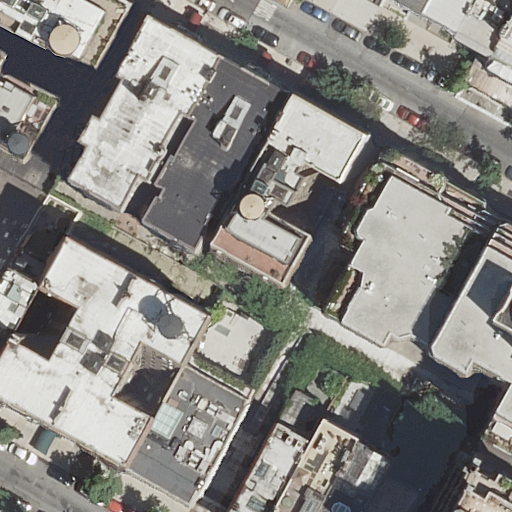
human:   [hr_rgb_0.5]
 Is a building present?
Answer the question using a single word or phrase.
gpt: yes

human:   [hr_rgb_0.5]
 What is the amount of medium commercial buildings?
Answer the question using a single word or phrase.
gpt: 0

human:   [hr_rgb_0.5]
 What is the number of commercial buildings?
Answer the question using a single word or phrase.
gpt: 0

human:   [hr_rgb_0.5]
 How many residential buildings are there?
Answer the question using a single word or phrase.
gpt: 20

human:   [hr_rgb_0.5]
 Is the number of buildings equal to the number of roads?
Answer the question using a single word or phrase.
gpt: no

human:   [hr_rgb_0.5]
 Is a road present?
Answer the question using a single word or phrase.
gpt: yes

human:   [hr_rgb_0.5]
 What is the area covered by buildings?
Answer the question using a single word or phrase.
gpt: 5496m2

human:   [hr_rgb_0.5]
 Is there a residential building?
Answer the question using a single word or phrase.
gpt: yes

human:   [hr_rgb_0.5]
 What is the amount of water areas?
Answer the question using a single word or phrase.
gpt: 0

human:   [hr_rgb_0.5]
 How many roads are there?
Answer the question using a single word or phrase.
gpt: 3

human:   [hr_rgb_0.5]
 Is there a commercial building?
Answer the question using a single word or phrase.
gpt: no

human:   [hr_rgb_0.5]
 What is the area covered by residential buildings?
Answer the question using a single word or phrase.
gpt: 5496m2

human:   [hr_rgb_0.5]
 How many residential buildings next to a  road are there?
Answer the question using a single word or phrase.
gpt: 20

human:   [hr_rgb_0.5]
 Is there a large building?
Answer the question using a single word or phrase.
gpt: yes

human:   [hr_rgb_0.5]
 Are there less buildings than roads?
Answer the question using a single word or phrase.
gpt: no

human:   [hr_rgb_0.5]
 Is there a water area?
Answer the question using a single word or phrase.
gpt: no

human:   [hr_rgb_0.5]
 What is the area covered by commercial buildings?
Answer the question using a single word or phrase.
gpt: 0m2

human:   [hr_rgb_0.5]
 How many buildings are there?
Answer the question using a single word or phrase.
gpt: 20

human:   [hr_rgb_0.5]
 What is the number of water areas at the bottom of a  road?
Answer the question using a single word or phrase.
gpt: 0

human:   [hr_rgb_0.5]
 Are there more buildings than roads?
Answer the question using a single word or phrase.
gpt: yes

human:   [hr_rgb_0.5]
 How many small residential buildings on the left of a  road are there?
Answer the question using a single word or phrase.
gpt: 4

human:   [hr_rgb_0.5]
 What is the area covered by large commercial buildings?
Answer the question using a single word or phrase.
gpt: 0m2

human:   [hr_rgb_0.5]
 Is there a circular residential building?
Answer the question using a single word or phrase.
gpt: no

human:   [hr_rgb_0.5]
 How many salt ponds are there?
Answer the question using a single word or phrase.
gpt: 0

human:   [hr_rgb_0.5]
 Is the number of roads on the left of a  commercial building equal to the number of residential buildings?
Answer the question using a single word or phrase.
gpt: no

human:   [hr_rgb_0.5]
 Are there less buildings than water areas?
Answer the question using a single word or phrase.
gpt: no

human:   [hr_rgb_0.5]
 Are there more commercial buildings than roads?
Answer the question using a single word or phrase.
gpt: no

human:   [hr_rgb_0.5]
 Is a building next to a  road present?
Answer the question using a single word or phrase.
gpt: yes

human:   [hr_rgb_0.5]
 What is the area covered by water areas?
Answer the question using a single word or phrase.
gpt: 0m2

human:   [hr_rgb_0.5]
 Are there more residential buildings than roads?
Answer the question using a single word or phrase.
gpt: yes

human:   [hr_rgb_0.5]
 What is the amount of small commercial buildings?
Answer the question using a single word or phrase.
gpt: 0

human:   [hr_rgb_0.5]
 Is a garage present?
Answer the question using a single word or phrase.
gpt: no

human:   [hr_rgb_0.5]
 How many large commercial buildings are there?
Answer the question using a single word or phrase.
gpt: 0

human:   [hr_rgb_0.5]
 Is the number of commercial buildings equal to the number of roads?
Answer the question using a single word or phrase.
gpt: no

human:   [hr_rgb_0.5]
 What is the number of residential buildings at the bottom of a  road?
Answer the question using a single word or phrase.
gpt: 12

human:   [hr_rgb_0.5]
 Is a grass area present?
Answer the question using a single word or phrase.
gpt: no

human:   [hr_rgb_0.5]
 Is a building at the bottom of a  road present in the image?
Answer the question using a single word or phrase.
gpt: yes

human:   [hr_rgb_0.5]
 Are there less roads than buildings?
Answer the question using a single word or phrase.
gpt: yes

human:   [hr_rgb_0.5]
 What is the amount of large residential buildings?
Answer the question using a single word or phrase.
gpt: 4

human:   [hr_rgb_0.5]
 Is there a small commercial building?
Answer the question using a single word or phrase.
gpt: no

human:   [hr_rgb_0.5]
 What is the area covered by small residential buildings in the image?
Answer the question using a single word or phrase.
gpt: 176m2

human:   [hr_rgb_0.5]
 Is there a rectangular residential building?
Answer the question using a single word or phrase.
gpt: yes

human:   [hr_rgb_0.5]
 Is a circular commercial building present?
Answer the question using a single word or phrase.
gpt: no

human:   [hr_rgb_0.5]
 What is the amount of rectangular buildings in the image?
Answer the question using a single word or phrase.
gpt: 12

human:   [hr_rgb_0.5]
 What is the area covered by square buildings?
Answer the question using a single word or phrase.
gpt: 0m2

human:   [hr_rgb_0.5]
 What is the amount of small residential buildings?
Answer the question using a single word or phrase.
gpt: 6

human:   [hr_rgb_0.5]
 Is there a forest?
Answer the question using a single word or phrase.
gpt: no

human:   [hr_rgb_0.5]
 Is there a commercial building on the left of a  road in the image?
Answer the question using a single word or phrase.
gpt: no

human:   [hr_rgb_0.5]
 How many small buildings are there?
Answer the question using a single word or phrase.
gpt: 6

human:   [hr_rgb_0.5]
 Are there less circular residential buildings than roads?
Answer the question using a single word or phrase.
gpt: yes

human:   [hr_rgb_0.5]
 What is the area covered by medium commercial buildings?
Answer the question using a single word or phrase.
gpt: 0m2

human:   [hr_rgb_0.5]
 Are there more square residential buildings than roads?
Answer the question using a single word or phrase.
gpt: no

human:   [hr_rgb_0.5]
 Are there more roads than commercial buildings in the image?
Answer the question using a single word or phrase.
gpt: yes

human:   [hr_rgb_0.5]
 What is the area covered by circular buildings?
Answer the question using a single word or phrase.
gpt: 0m2

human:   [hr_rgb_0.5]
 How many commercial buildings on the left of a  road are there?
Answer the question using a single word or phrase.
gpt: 0

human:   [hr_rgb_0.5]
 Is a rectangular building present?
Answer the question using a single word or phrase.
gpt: yes

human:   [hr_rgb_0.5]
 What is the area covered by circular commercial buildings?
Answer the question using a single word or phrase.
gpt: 0m2

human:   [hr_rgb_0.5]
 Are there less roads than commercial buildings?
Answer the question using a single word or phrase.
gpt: no

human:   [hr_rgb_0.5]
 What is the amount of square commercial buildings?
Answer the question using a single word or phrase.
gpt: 0

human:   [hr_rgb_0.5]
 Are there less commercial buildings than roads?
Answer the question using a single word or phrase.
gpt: yes

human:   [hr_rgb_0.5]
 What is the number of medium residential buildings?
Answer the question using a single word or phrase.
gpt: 10

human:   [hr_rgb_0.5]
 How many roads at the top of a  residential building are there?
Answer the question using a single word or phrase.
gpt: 3

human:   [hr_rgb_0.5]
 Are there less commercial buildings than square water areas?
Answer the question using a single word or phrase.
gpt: no

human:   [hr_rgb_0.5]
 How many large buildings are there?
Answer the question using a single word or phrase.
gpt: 4